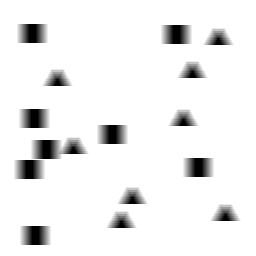
Squares: 8
Triangles: 8
Stars: 0
Total shapes: 16